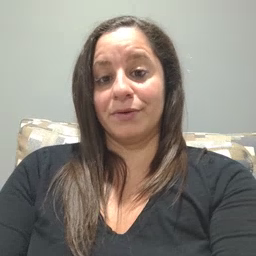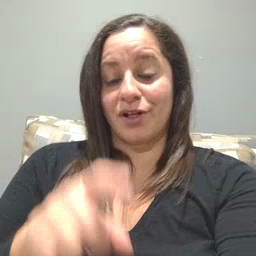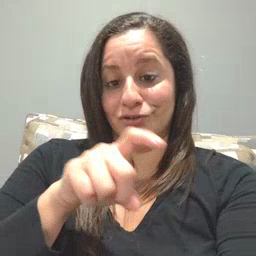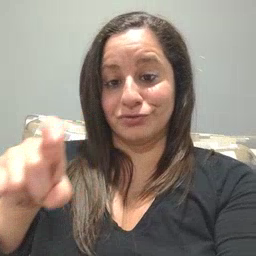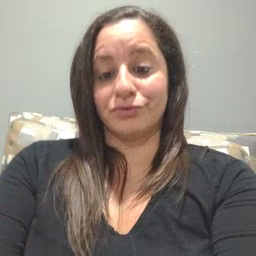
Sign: closet